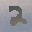
Label: 2